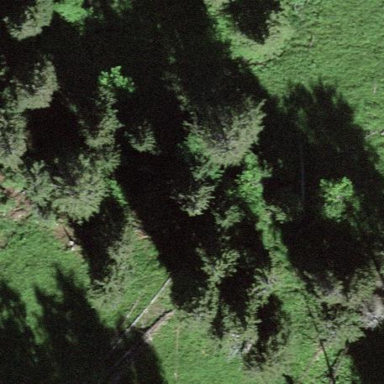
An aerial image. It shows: Forest area.